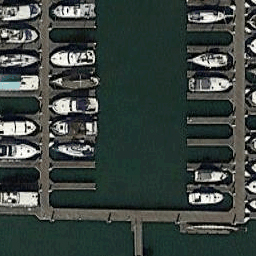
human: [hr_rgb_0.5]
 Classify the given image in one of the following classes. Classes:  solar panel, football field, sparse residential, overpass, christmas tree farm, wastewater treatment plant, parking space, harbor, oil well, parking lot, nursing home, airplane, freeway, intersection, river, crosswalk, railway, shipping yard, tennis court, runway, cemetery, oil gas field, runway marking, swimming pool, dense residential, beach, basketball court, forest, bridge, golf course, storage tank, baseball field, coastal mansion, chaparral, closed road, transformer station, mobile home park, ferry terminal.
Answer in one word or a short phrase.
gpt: harbor